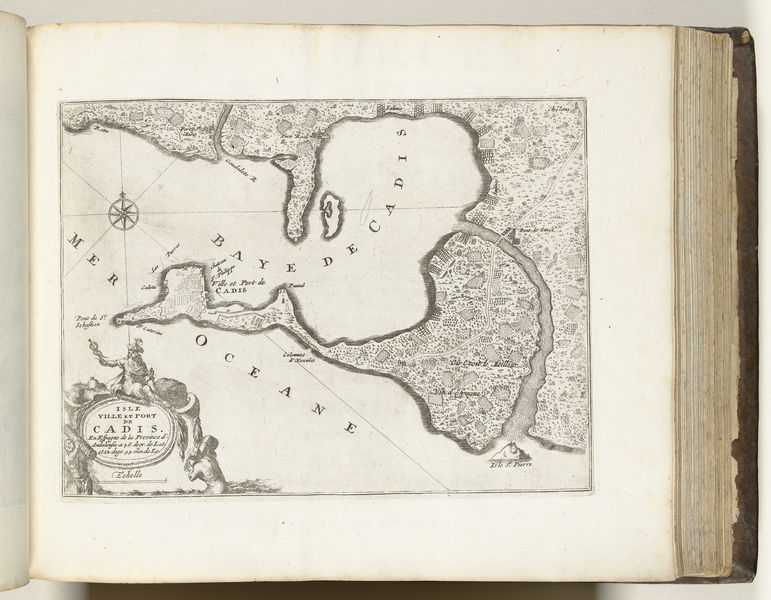
Titel: Kaart van Cadiz, ca. 1695
Standort: Amsterdam
Institution: Rijksmuseum
Schlagwörter: insel, schrift, bucht, ozean, landzunge, karte, landkarte, latein, ocean, kompass, kontinente, bai, ankerrose